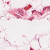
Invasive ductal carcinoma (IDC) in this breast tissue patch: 0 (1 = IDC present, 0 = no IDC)